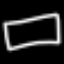
Label: square